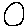
Label: circle